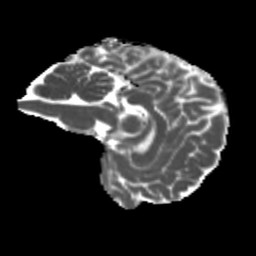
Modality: MD
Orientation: sagittal
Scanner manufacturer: siemens
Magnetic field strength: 3 T
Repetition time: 4 s
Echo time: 0.0594 s